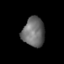
Tissue: prostate
Cell type: Epithelial cells
Senescence score: 0.3295
Nuclear area (px): 635
Mean DAPI intensity: 107.885